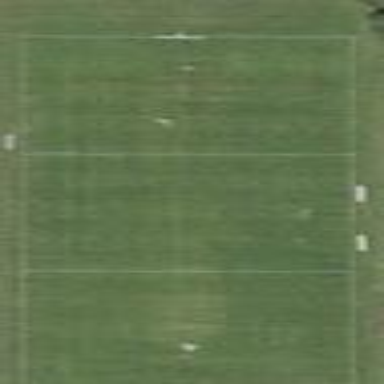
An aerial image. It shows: American football pitch for leisure and sport activities.